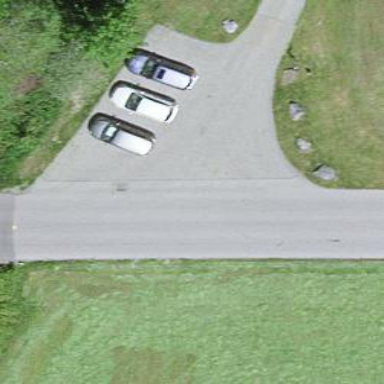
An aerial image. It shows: Street side parking area.